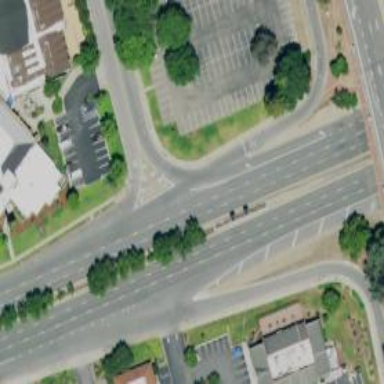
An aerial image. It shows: Solid stop line on the road marking.